Current action and preconditions to check: path_clear

Your task: For each precondition in the list above, predict whether it will hold at this action.

Consider the current scene as observed from the mobile robot's camera, and analyze the predicted future states of all dynamic agents (e.g., people, animals, vehicles, or any moving entities) within the NEXT SECOND.

IMPORTANT: Only answer "very likely" if you are absolutely certain—based on strong, clear evidence—that a dynamic agent will violate the precondition in the predicted future state. Do NOT answer "very likely" for unlikely, ambiguous, or low-probability risks.

Ask yourself for each precondition: Is there a high probability, with clear and convincing evidence, that the predicted future states of any dynamic agent will interfere with the predicted future state of the currently executing action within the NEXT SECOND, causing that precondition to fail?

Assess the risk level based on these predictions. Use "likely" or "very likely" if motions create a clear risk of interference.

Use "neutral" or "improbable" if agents are nearby but their predicted paths are clearly diverging or non-conflicting.

Failure Risk Categories: "very improbable", "improbable", "neutral", "likely", "very likely"

Answer Format: Output ONLY the probability_of_failure value from these categories: "very improbable", "improbable", "neutral", "likely", "very likely"

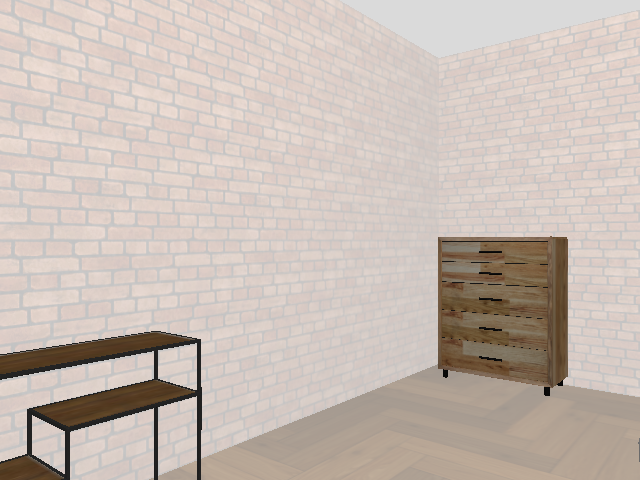

Answer: very improbable